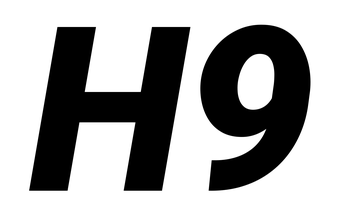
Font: Roboto-Italic_Black_Italic